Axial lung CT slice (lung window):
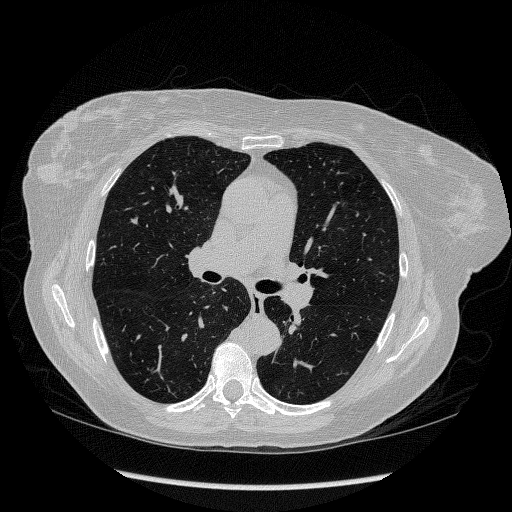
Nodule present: no